Question: If I'm using Dialog then Dialog.getWindow().setLayout(LayoutParams.FILL_PARENT , LayoutParams.FILL_PARENT);
But I need to use DialogFragment.

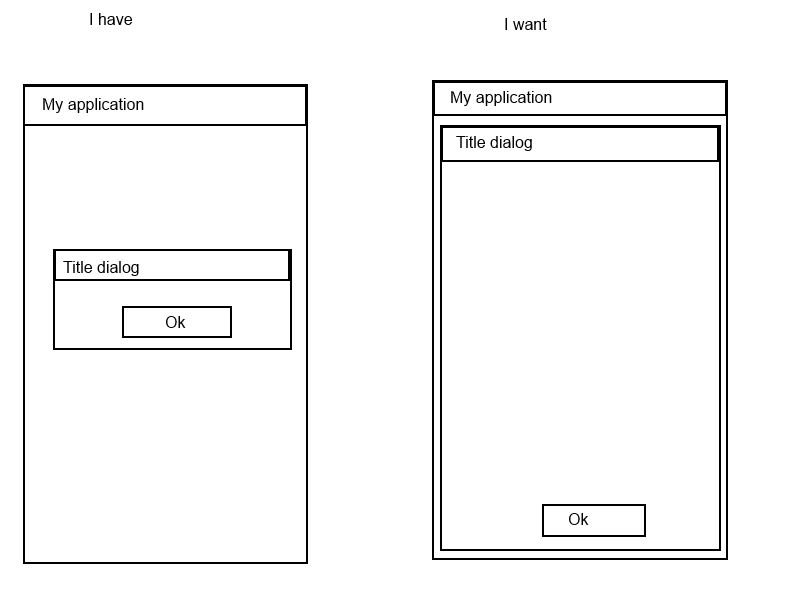
Answer: I found a answer.
Need to add to the DialogFragment:
'''
public void onResume(){
super.onResume();
Window window = getDialog().getWindow();
window.setLayout(LayoutParams.FILL_PARENT, LayoutParams.FILL_PARENT);
window.setGravity(Gravity.CENTER);
}
'''